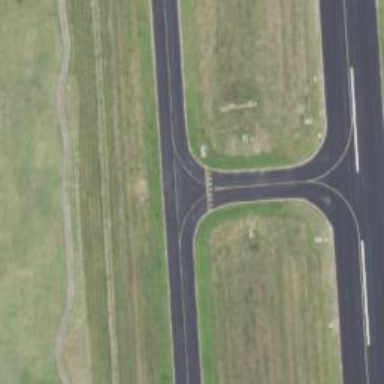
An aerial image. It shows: View of taxiway at the airport.